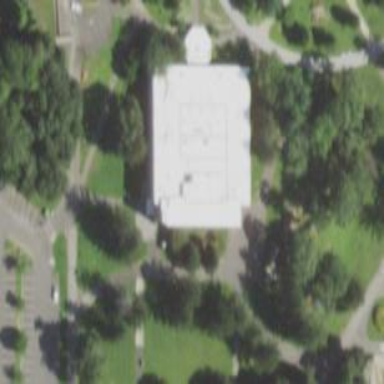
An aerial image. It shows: College building.